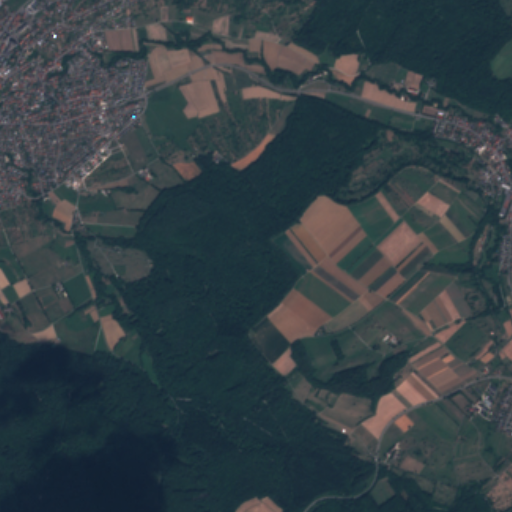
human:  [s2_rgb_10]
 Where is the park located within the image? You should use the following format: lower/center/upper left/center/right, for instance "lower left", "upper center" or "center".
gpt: The park is located in the upper right of the image.
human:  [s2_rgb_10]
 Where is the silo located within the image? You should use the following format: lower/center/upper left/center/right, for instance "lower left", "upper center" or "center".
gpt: The silo is located in the lower right of the image.
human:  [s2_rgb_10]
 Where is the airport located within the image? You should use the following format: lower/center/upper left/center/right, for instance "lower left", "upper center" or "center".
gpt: There is no airport in the image.